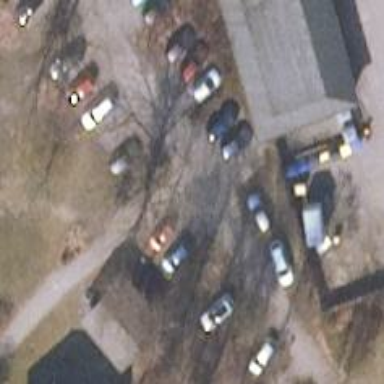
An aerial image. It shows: Telephone amenity.